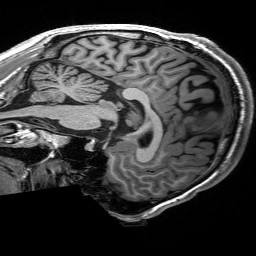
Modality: T1w
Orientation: sagittal
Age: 22
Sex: male
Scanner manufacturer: siemens
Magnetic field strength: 3 T
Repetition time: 2.53 s
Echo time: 0.00227 s